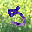
Label: 5